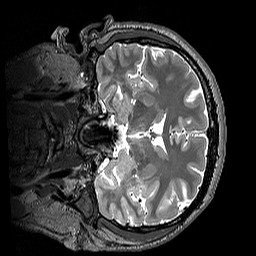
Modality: T2w
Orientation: coronal
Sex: male
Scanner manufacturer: siemens
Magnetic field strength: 3 T
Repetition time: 3.2 s
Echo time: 0.409 s